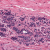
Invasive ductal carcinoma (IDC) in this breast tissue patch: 0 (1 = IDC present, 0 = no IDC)